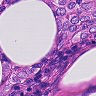
Metastatic tissue present: yes